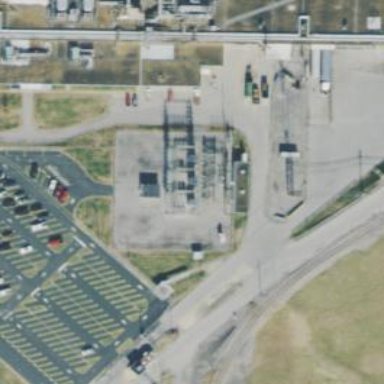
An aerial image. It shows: Power substation.